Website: lowes
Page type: account-selection
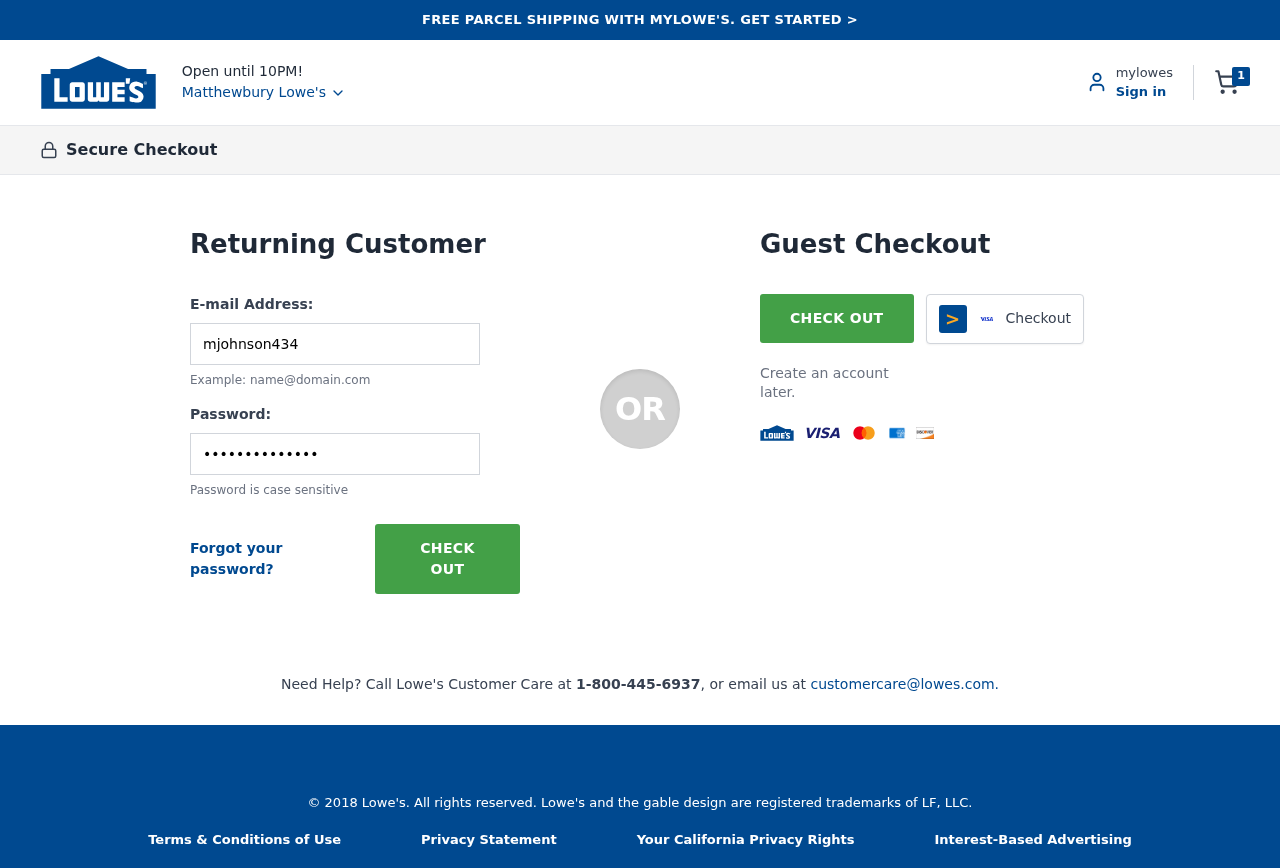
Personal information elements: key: PII_CITY
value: Matthewbury Lowe's
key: PII_LOGIN_USERNAME
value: mjohnson434
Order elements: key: ORDER_NUM_ITEMS
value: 1